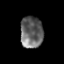
Tissue: prostate
Cell type: T cells
Senescence score: 0.3572
Nuclear area (px): 699
Mean DAPI intensity: 101.837